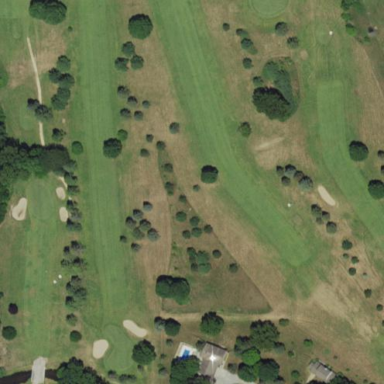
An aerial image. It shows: Golf rough area.